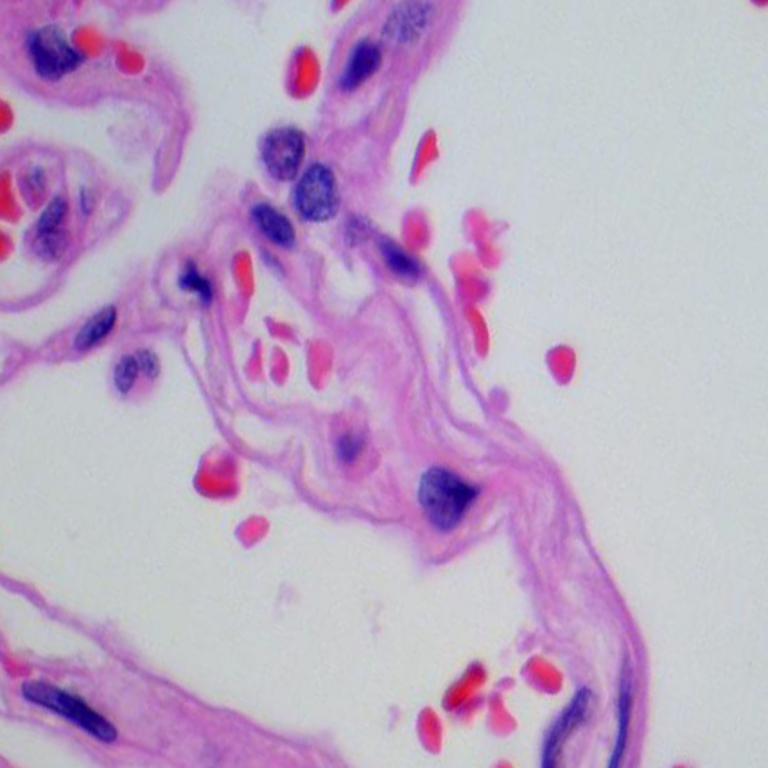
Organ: lung
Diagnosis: benign